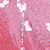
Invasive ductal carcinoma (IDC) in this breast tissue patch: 0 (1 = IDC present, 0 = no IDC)